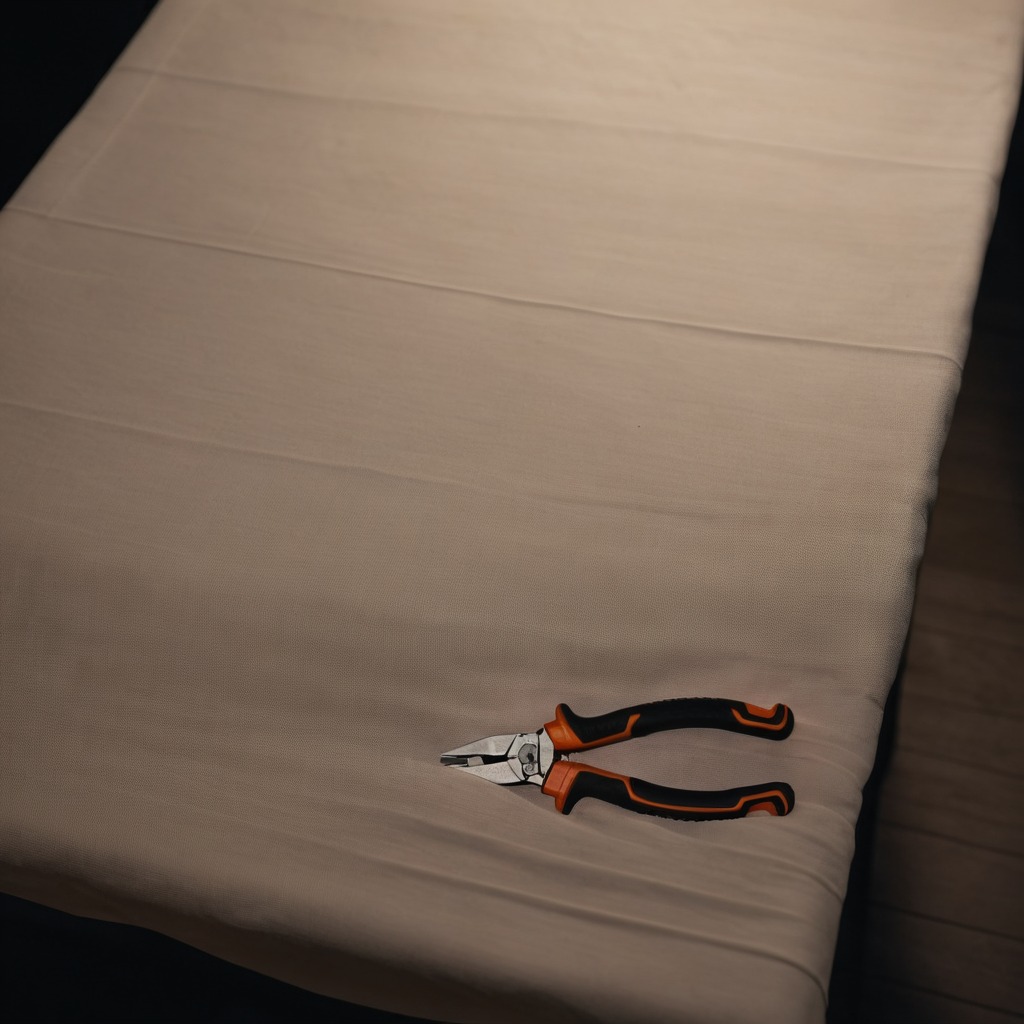
A plier is lying on the wooden table.